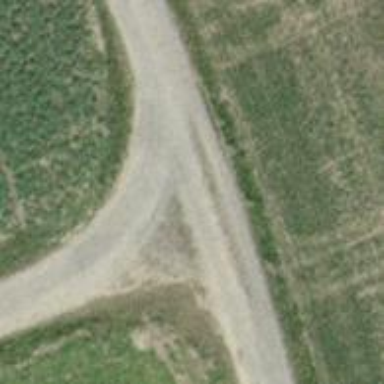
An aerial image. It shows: Track with compacted grade2 surface.